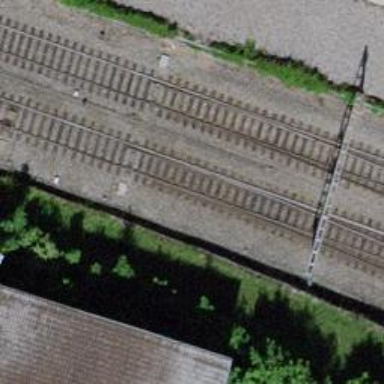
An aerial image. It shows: Single-track railway with electrified contact lines.